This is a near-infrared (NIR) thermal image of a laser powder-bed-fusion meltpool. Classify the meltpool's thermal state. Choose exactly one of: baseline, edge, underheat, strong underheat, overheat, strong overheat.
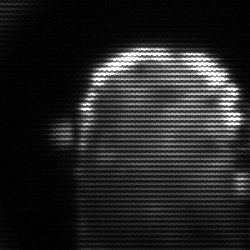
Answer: baseline